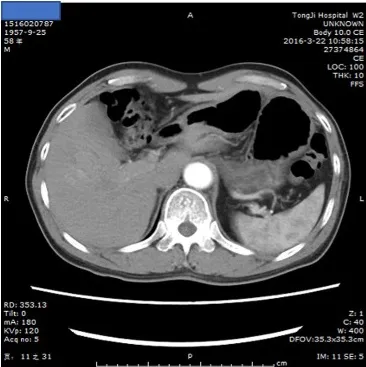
(A) Arterial phase of the liver-enhanced CT scan showing the tumor lesion in segments 5 and 6.
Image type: radiology (ct)